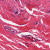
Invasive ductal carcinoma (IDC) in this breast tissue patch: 0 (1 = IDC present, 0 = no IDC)